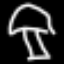
Label: mushroom